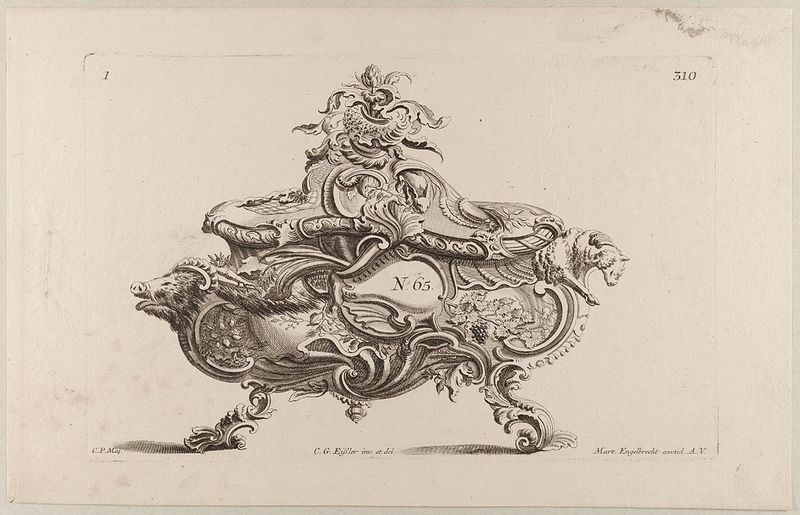
Titel: Eine Terrine
Künstler: Martin Engelbrecht
Standort: Hamburg
Institution: Museum für Kunst und Gewerbe Hamburg
Schlagwörter: tier, barock, rokoko, grafik, graphik, ornamente, fotografie, photographie, druckgraphik, druckgrafik, radierung, stich, kunstgewerbe, schnörkel, wildschwein, kunsthandwerk, eber, rocaille, goldschmiedearbeit, style, reproduktionen, industriedesign, druckerzeugnisse, 65, muschelwerk, gefäß, behälter, schüssel, ornamentstich, vorlageblätter